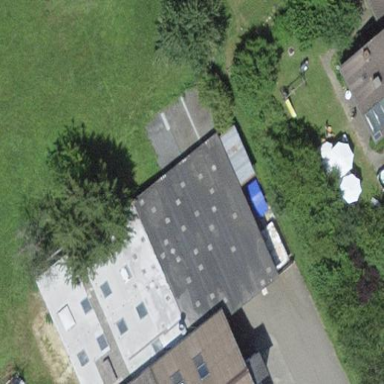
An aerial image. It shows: Industrial building.